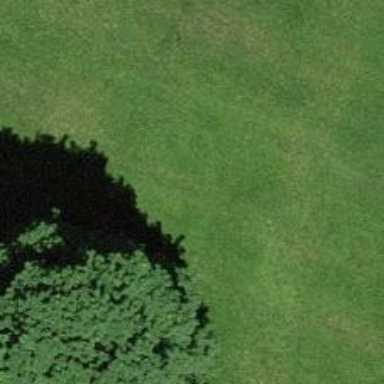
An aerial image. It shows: Disc golf tee area.